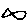
Label: fish